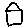
Label: house